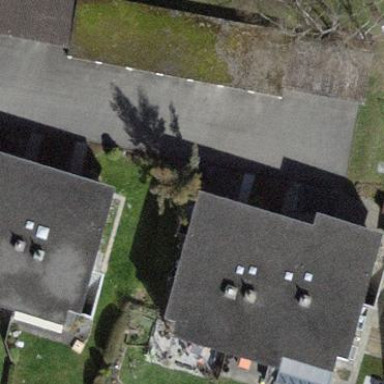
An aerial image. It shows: Garage building.